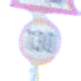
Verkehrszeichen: Geschwindigkeit130
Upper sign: Stau
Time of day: Midday
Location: Outdoor (Urban)
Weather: Clear
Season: NotSpecified
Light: Natural